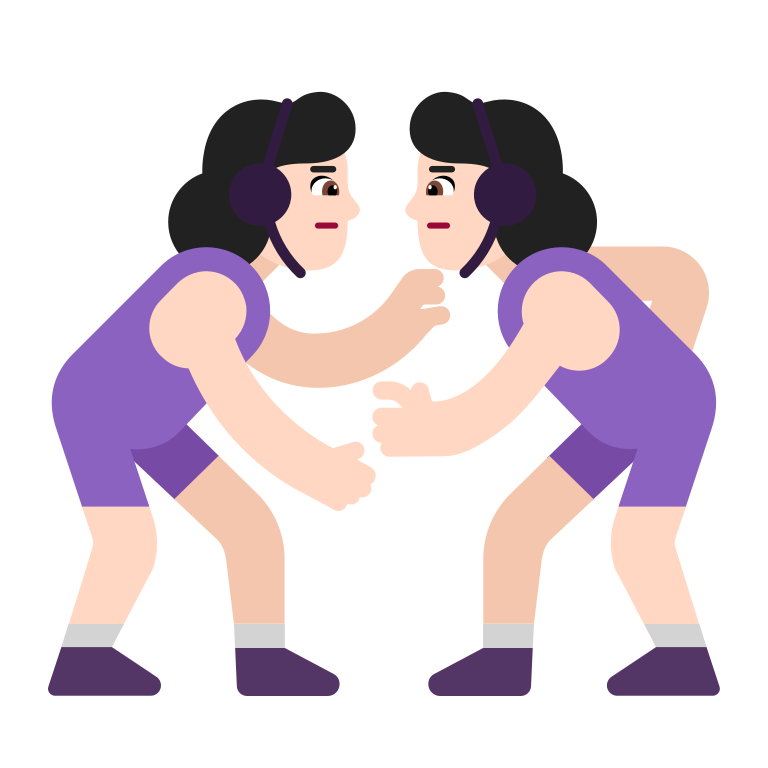
woman wrestling flat light